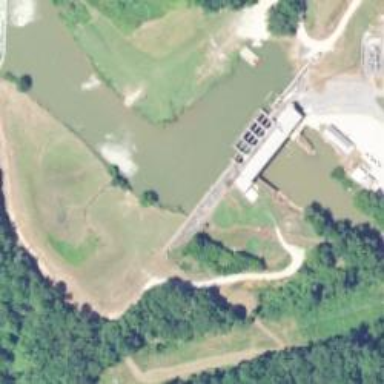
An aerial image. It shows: Dam across waterway.